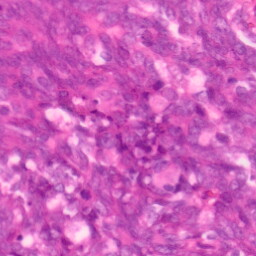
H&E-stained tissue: Colon